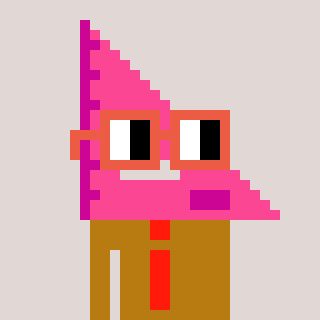
a pixel art character with square orange glasses, a squadron ruler-shaped head and a gold-colored body on a warm background